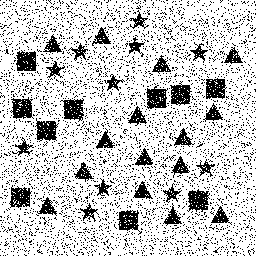
Squares: 10
Triangles: 15
Stars: 11
Total shapes: 36